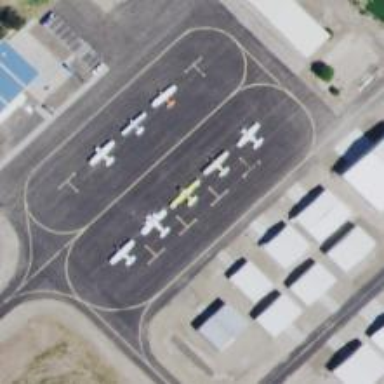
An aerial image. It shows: View of taxiway at the airport.